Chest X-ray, PA view. Patient: 53 years old, sex M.
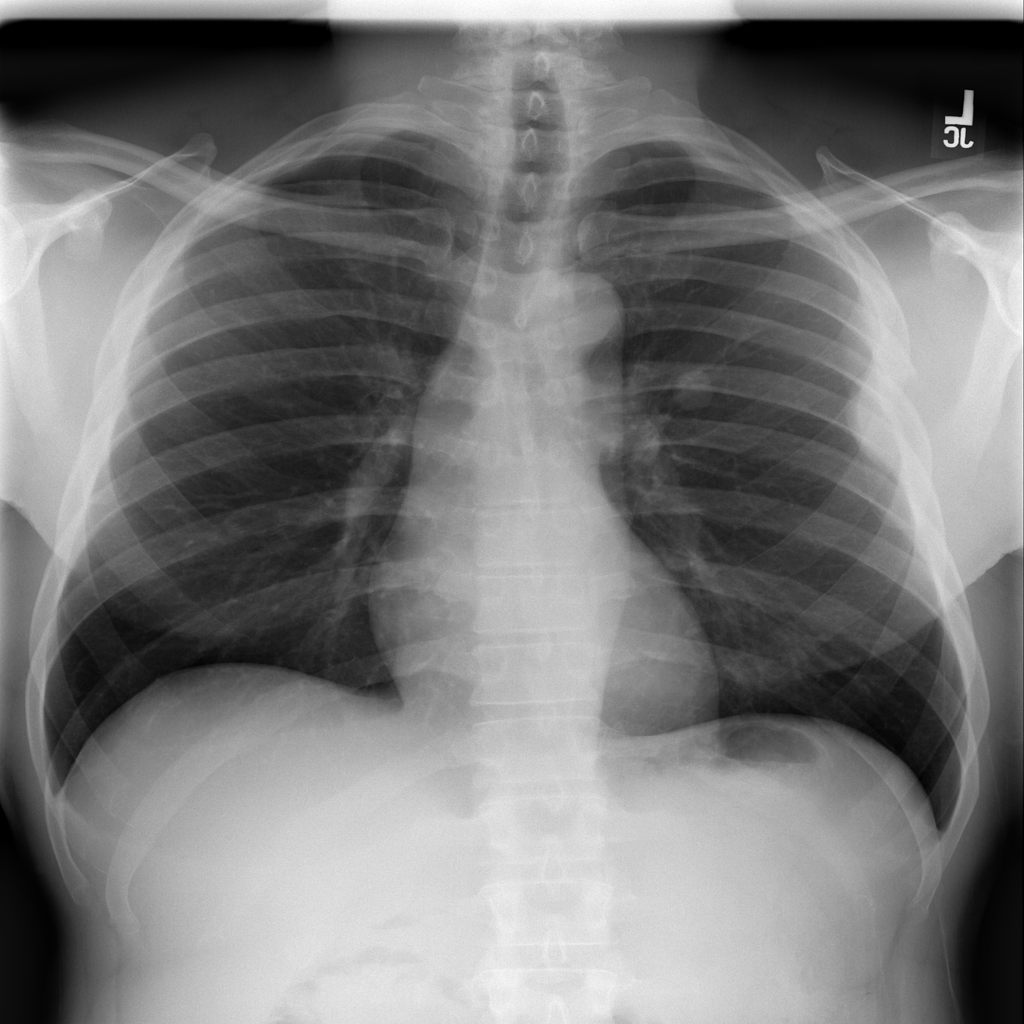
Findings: Mass, Nodule